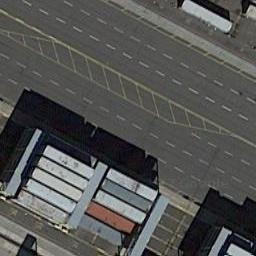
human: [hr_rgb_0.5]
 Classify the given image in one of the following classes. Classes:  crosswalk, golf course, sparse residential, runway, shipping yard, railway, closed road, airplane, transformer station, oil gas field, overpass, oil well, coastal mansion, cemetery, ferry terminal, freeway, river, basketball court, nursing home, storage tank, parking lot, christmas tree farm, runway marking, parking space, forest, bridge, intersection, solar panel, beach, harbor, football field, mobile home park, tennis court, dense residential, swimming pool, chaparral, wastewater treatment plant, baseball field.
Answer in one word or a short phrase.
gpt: shipping yard